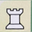
Piece: wR